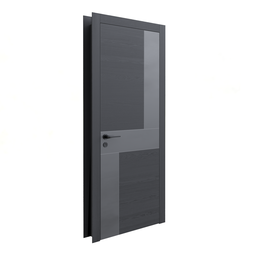
Label: architecture